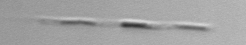
Label: Leptocylindrus